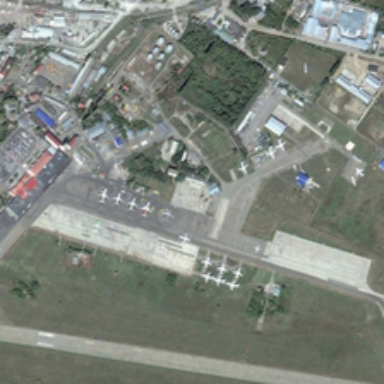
A airport in the middle while with some sparse plants in it .